Question: I have a DataGridView binding to a list and a label showing number of records. I run into the same problem <URL>. Any add or delete operations on the grid won't update the label.

Based on <URL>, I create my custom list inheriting 'BindingList' and implementing 'INotifyPropertyChanged'.
'''
public class CountList<T> : BindingList<T>, INotifyPropertyChanged
{
protected override void InsertItem(int index, T item)
{
base.InsertItem(index, item);
OnPropertyChanged("Count");
}
protected override void RemoveItem(int index)
{
base.RemoveItem(index);
OnPropertyChanged("Count");
}
public event PropertyChangedEventHandler PropertyChanged;
private void OnPropertyChanged(string propertyName)
{
if (PropertyChanged != null)
PropertyChanged(this, new PropertyChangedEventArgs(propertyName));
}
}
'''
However, this will throw an exception when binding.
'Cannot bind to the property or column Count on the DataSource. Parameter name: dataMember'
Below is my binding code:
'''
private CountList<Person> _list;
private void Form1_Load(object sender, EventArgs e)
{
_list = new CountList<Person>();
var binding = new Binding("Text", _list, "Count");
binding.Format += (sender2, e2) => e2.Value = string.Format("{0} items", e2.Value);
label1.DataBindings.Add(binding);
dataGridView1.DataSource = _list;
}
public class Person
{
public int Id { get; set; }
public string Name { get; set; }
}
'''
Any suggestions will be appreciated. Thank you.
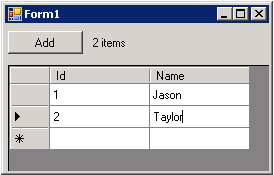
Answer: In fact, it is much simpler than you think!
Microsoft already has created the BindingSource control, so, you need to use it and then handle the BindingSource event to update the label:
'''
public class Person
{
public int Id { get; set; }
public string Name { get; set; }
}
private BindingSource source = new BindingSource();
private void Form1_Load(object sender, EventArgs e)
{
var items = new List<Person>();
items.Add(new Person() { Id = 1, Name = "Gabriel" });
items.Add(new Person() { Id = 2, Name = "John" });
items.Add(new Person() { Id = 3, Name = "Mike" });
source.DataSource = items;
gridControl.DataSource = source;
source.ListChanged += source_ListChanged;
}
void source_ListChanged(object sender, ListChangedEventArgs e)
{
label1.Text = String.Format("{0} items", source.List.Count);
}
'''